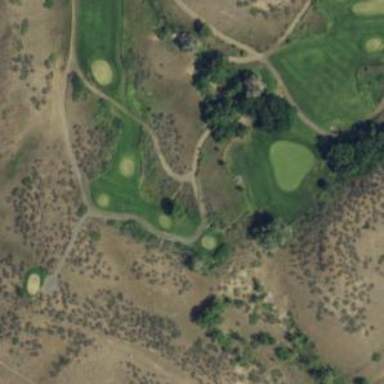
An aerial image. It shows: Area of rough grass used for golf.